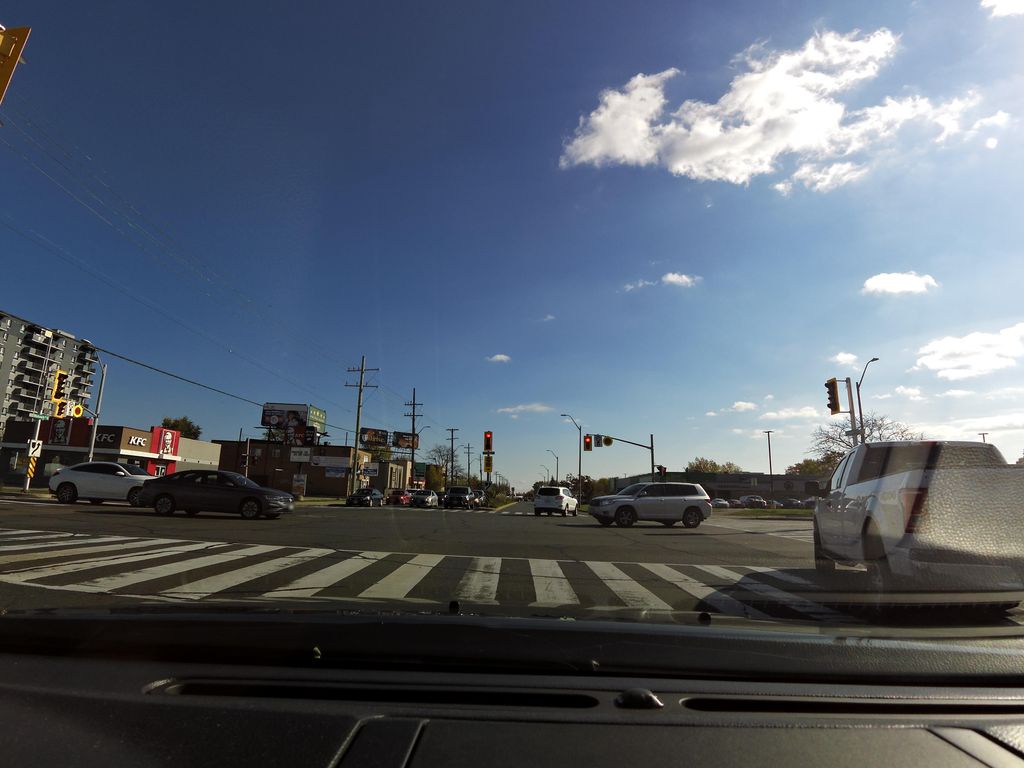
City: hamilton